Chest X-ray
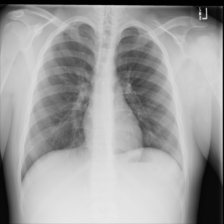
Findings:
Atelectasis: negative
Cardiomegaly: negative
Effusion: negative
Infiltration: negative
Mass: negative
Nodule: negative
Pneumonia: negative
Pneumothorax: negative
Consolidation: negative
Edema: negative
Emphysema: negative
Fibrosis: negative
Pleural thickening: negative
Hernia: negative